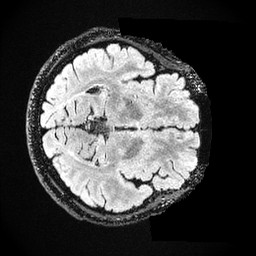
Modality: FLAIR
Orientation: axial
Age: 22
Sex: male
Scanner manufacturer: ge
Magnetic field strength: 3 T
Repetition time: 4.802 s
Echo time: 0.1165 s